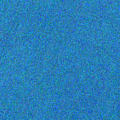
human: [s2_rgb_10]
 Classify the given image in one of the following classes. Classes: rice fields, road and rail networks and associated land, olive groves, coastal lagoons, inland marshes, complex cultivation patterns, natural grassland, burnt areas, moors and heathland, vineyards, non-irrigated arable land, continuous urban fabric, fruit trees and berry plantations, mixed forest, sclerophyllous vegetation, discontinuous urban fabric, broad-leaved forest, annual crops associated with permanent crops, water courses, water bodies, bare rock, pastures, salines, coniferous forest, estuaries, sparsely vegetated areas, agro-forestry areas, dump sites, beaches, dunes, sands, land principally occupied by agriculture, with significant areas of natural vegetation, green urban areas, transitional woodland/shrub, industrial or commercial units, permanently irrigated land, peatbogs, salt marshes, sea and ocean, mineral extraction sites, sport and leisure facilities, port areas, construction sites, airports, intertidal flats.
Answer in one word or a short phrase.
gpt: sea and ocean